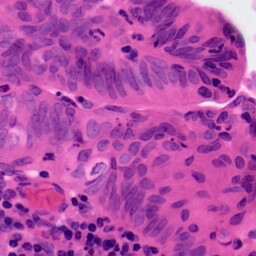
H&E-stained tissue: Colon